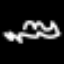
Label: squiggle